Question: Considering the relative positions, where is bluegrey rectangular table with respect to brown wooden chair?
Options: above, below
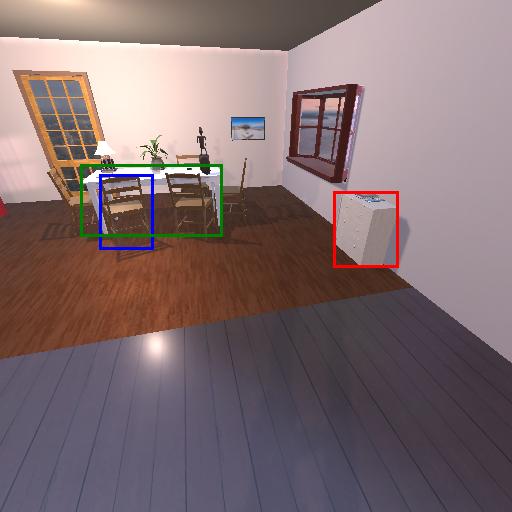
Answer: above